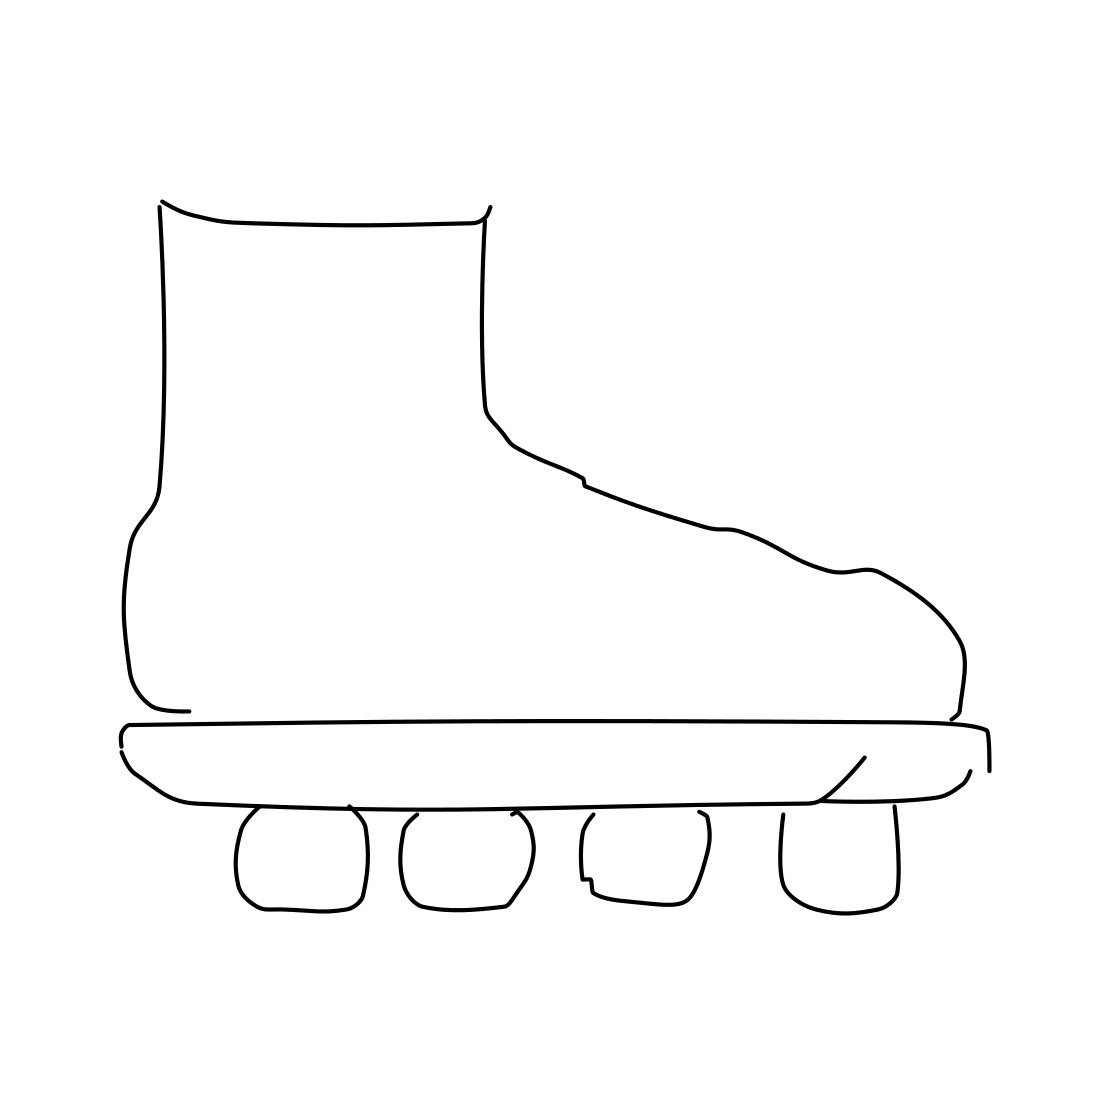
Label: rollerblades